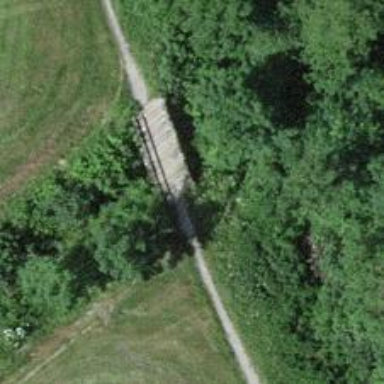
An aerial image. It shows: Gravel path on bridge.